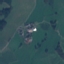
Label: Pasture